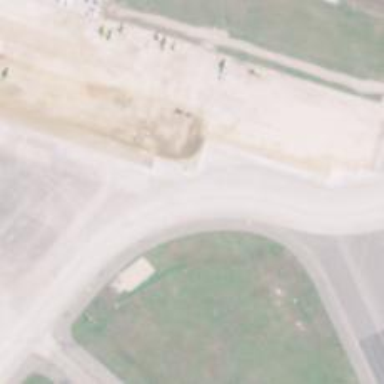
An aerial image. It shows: View of taxiway at the airport.